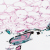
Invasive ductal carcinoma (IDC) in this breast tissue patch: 0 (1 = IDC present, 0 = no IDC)